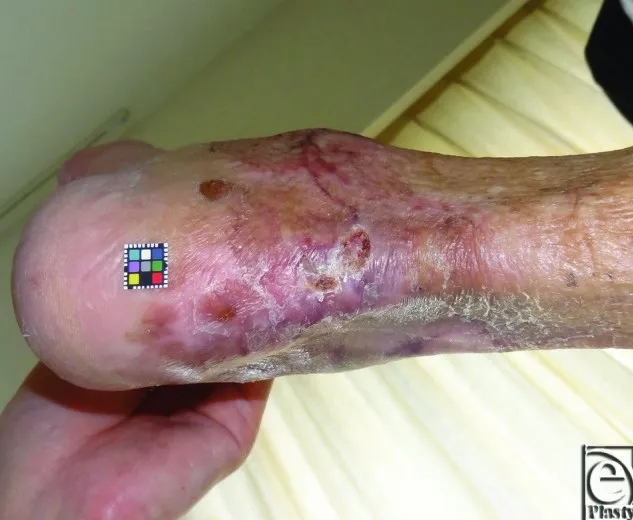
Five months after leaving the hospital.
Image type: medical_photograph (skin_photograph)